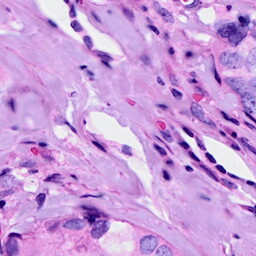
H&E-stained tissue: Breast